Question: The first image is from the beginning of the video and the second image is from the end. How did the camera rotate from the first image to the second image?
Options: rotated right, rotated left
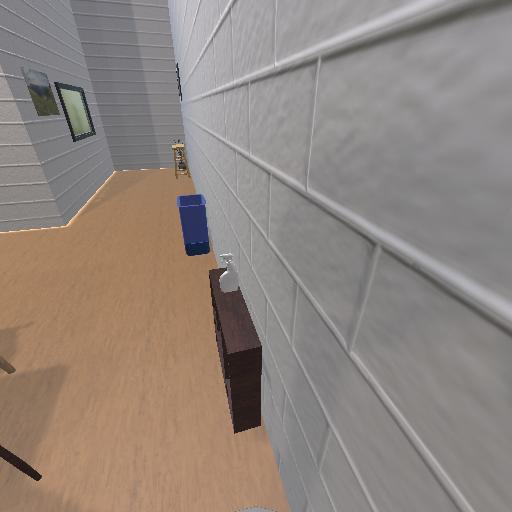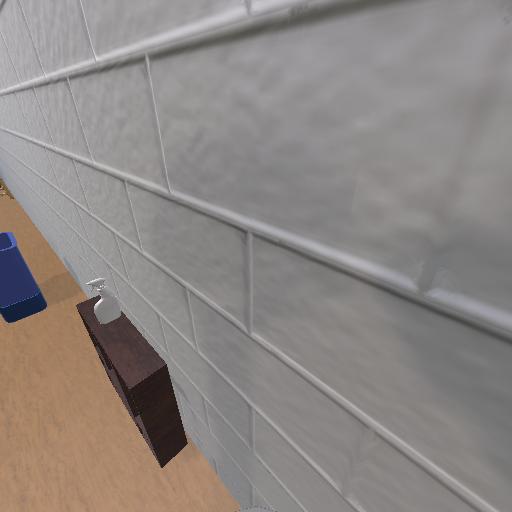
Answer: rotated right